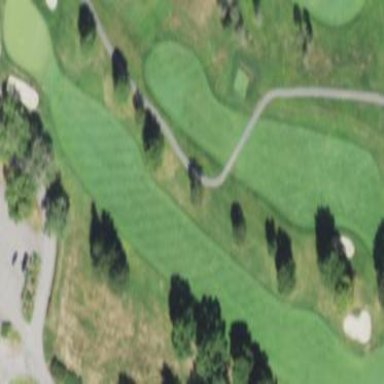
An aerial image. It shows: Grassy area designated as golf fairway.